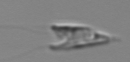
Label: Chrysochromulina_lanceolata